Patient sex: F
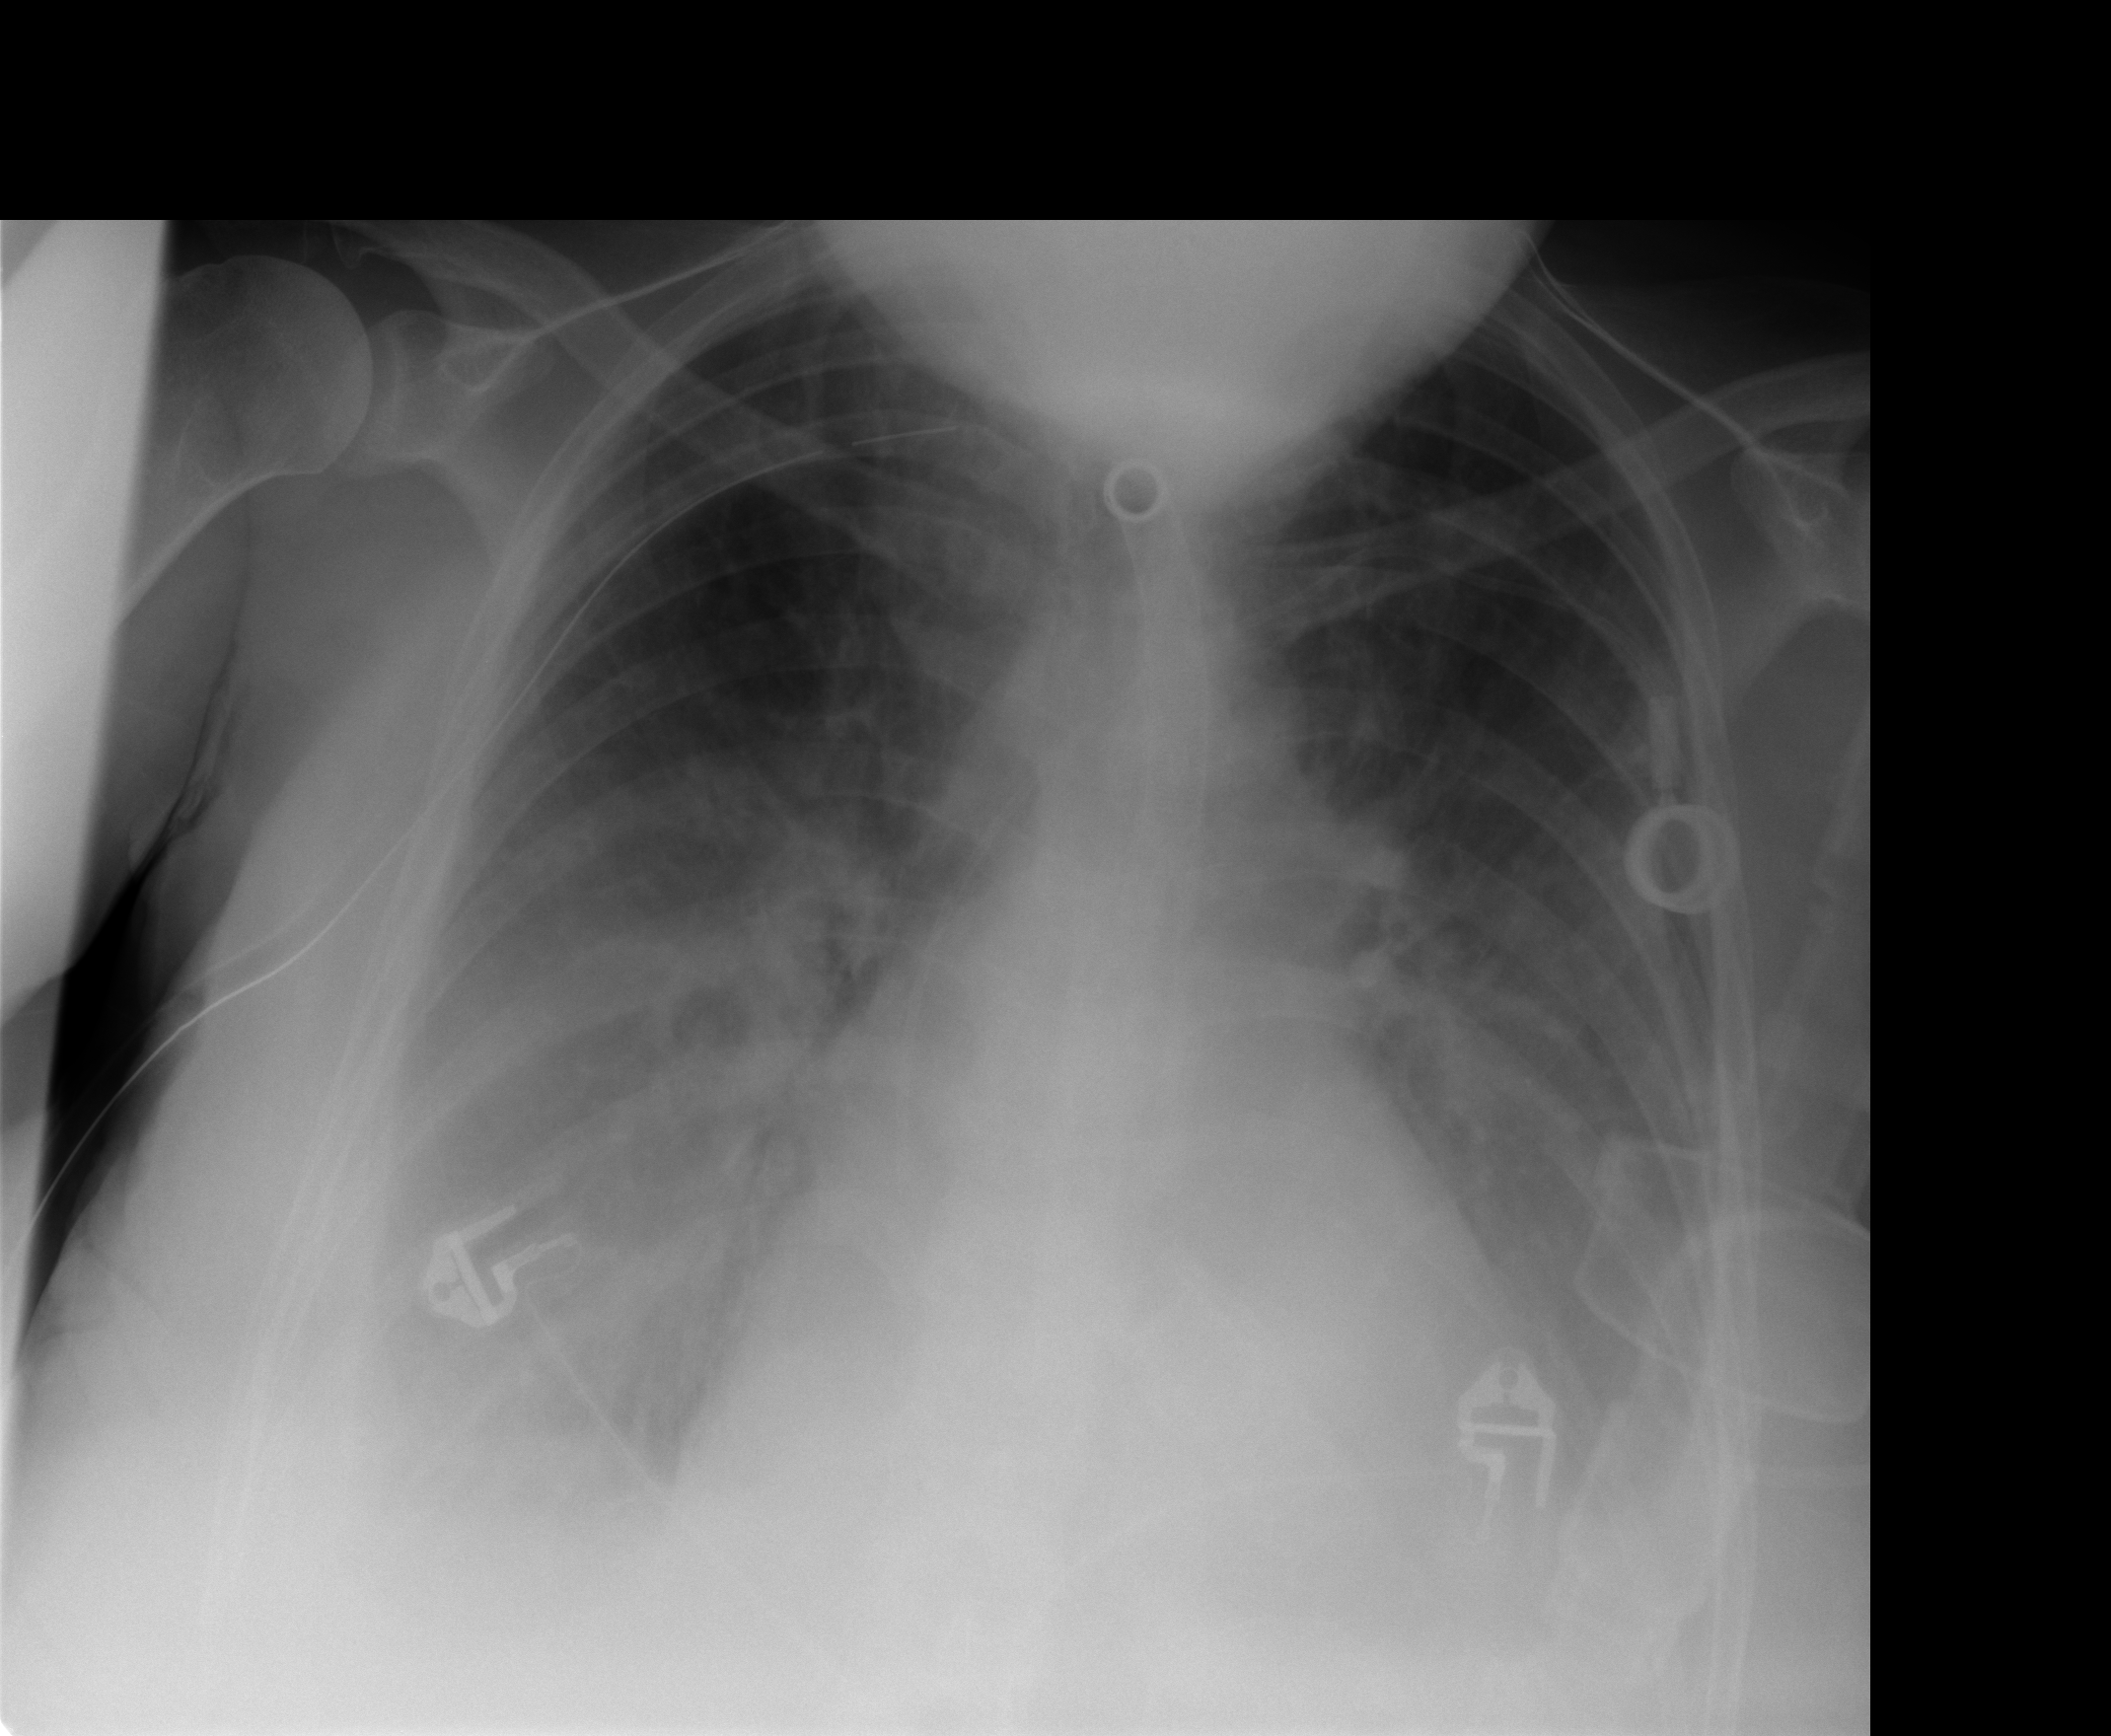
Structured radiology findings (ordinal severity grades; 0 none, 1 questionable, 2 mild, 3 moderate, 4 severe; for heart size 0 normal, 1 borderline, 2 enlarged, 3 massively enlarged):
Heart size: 2
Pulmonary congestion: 2
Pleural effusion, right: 2
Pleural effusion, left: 2
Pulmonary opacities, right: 0
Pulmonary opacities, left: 0
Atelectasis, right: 2
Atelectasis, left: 2